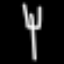
Label: fork